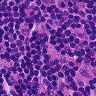
Metastatic tissue present: no